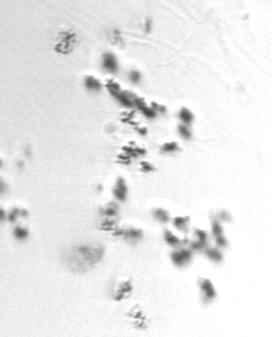
Label: Phaeocystis